Question: I am trying to figure this out to help explain to my kid who is learning pygame and keeps coming up with questions beyond my scope of knowledge.

is to have a that is following or stuck to the Player/Enemy floating above it in order to keep track of collision detections in a more visual manner.
'''
#How I keep the player position
playerpos=[50,50]
#How I keep health bar above the player position
healthbarpos=[
#the player image
PLAYER = pygame.image.load('player.png')
#the position of the player [x,y]
playerPos = [0,0]
'''
As I move the player around the board it adds to the player position
'''
#if a key is pressed
elif event.type == KEYDOWN:
#if the right arrow is pressed
if event.key == K_RIGHT and playerPos[0] < MAPWIDTH - 1:
#change the player's x position
playerPos[0] += 1
if event.key == K_LEFT and playerPos[0] > 0:
#change the player's x position
playerPos[0] -= 1
if event.key == K_UP and playerPos[1] > 0:
#change the player's x position
playerPos[1] -= 1
if event.key == K_DOWN and playerPos[1] < MAPHEIGHT -1:
#change the player's x position
playerPos[1] += 1
'''
My novice assumptions are I need to store player current x Location plus 0 because it starts in same x location and also the players current y location + 10 pixels
I understand
'''
pygame.draw.rect(window, color, (x,y,width,height), thickness)
'''
so I assume
'''
pygame.draw.rect(window, color, (player x position ,player y position + 10 pixels,width,height), thickness)
'''
# I believe understand the below life meter part in theory enough to do
'''
#Initialize the game
pygame.init()
width, height = 640, 480
screen=pygame.display.set_mode((width, height))
#How I keep the player position
playerpos=[50,50]
#How I keep health bar above the player position
healthbarpos=[
playerpos + player x position ,player y position + 10 pixels
-----------------
#full bar 34 pixel minus 3 on each side so 28
healthvalue=28
#loading images for healthbar
healthbar = pygame.image.load("healthbar.png")
health = pygame.image.load("health.png")
#rest inside the while true loop
#Drawing health bar
screen.blit(healthbar, (5,5))
for health1 in range(healthvalue):
screen.blit(health, (health1+8,8))
#update the screen
pygame.display.flip()
#Moving player in the event loop
#if a key is pressed
elif event.type == KEYDOWN:
#if the right arrow is pressed
if event.key == K_RIGHT and playerPos[0] < MAPWIDTH - 1:
#change the player's x position
playerPos[0] += 1
if event.key == K_LEFT and playerPos[0] > 0:
#change the player's x position
playerPos[0] -= 1
if event.key == K_UP and playerPos[1] > 0:
#change the player's x position
playerPos[1] -= 1
if event.key == K_DOWN and playerPos[1] < MAPHEIGHT -1:
#change the player's x position
playerPos[1] += 1
'''
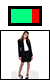
Answer: My suggestion is to not use separate coordinates for the health bar and player. Having two sets of coordinates is unnecessarily complicated.
When you draw the player and health bar, use coordinates derived from the player, and apply an offset.
'''
screen.blit(healthbar, (playerPos[0], playerPos[1] - heightOfHealthBar))
'''
or something like that in the draw function.